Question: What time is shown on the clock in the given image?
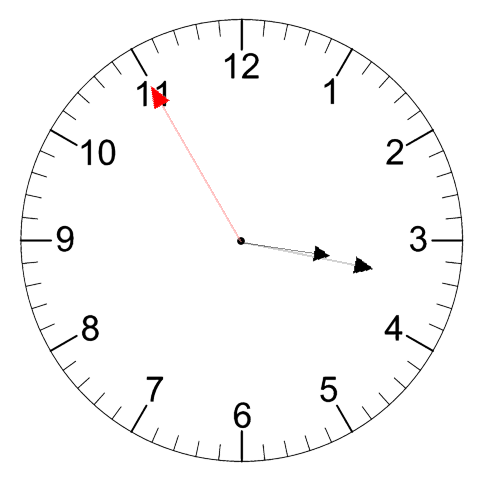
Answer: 03:16:55